Question: I want to create something like a user control in my MVC 4 project. I have followed the instructions in <URL> in the project. Inside i have put a file
> VDRazorHelpers.cshtml
Inside that file i have my code which is actually a static html table(i would add dynamic values later):
'''
@helper PropertySummary(){
<tr>
<td width="210" align="center" colspan="2">
<img src="http://www.mysite.com/images/BG1.JPG" width="210" height="140" />
</td>
</tr>
}
'''
Then in my view i try to access that helper writing:
'''
@VDRazorHelpers.PropertySummary
'''
but this doesn't seem to be available.
I know the article i mentioned is for MVC3. Has it change? What would be the proper way of having custom reusable html parts in MVC4?
Here is the screenshot of the intellisense:

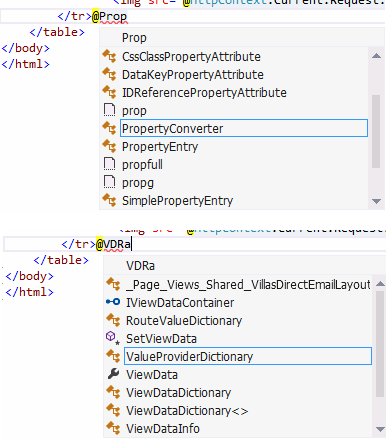
Answer: I would be more inclined to use a partial view which you could place in the shared views folder then call passing the model you wish to render with that view:
'''
@Html.Partial("propertySummary", property)
'''
Just a thought